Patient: sex M, age 29
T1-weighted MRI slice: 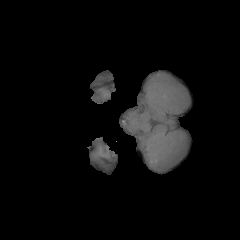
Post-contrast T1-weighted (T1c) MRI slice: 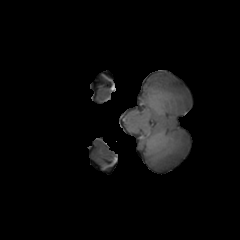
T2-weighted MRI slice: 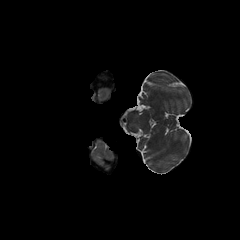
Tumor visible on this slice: no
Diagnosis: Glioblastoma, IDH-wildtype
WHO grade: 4